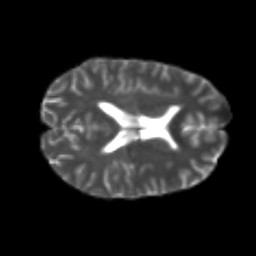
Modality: T2w
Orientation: axial
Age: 25
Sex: female
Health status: healthy
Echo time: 0.074 s